Field crop: maize
Growth stage: 1
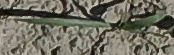
Species: sorghum